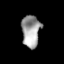
Tissue: lung
Cell type: Epithelial cells
Senescence score: 0.1868
Nuclear area (px): 576
Mean DAPI intensity: 159.212